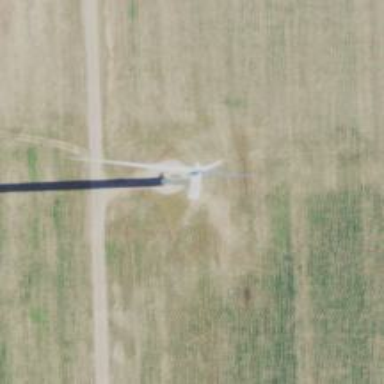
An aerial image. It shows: Wind generator powered by horizontal-axis wind turbine.